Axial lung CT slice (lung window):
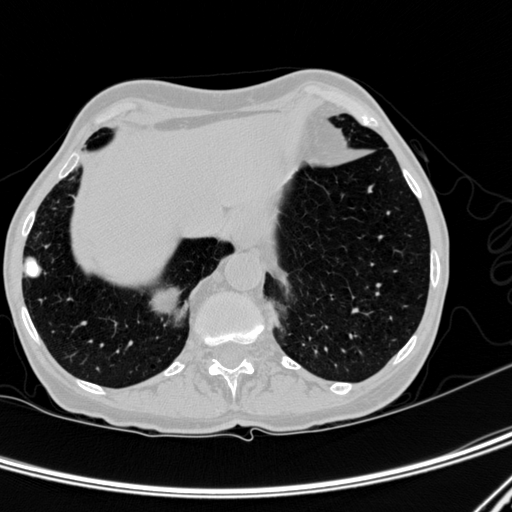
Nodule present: yes
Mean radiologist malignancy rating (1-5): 1.75